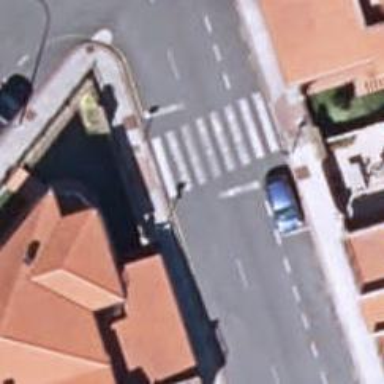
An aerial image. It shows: Uncontrolled road crossing.